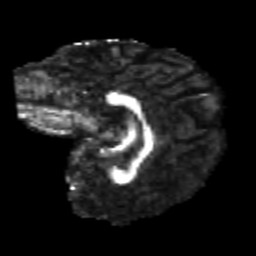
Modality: FA
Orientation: sagittal
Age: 24
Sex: female
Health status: healthy
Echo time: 0.074 s